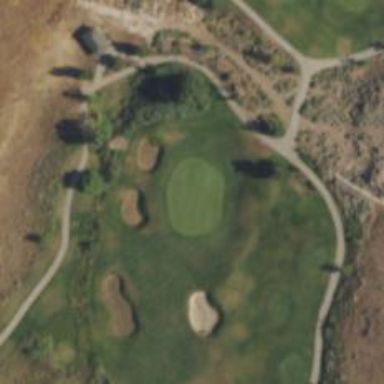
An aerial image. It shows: View of golf hole.